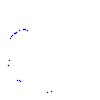
Particle: kaon